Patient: sex M, age 19
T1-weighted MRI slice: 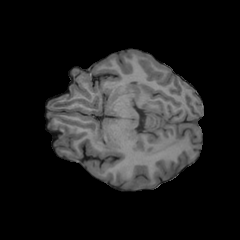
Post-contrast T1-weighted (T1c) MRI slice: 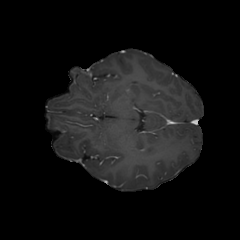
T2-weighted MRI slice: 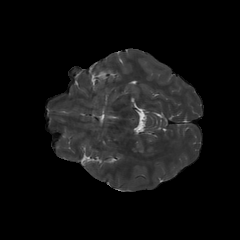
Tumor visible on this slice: no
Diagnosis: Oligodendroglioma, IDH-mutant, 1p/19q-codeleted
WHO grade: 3